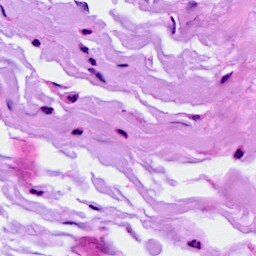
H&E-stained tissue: Breast